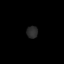
Tissue: lung
Cell type: Endothelial cells
Senescence score: 0.5943
Nuclear area (px): 131
Mean DAPI intensity: 42.916